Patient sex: F
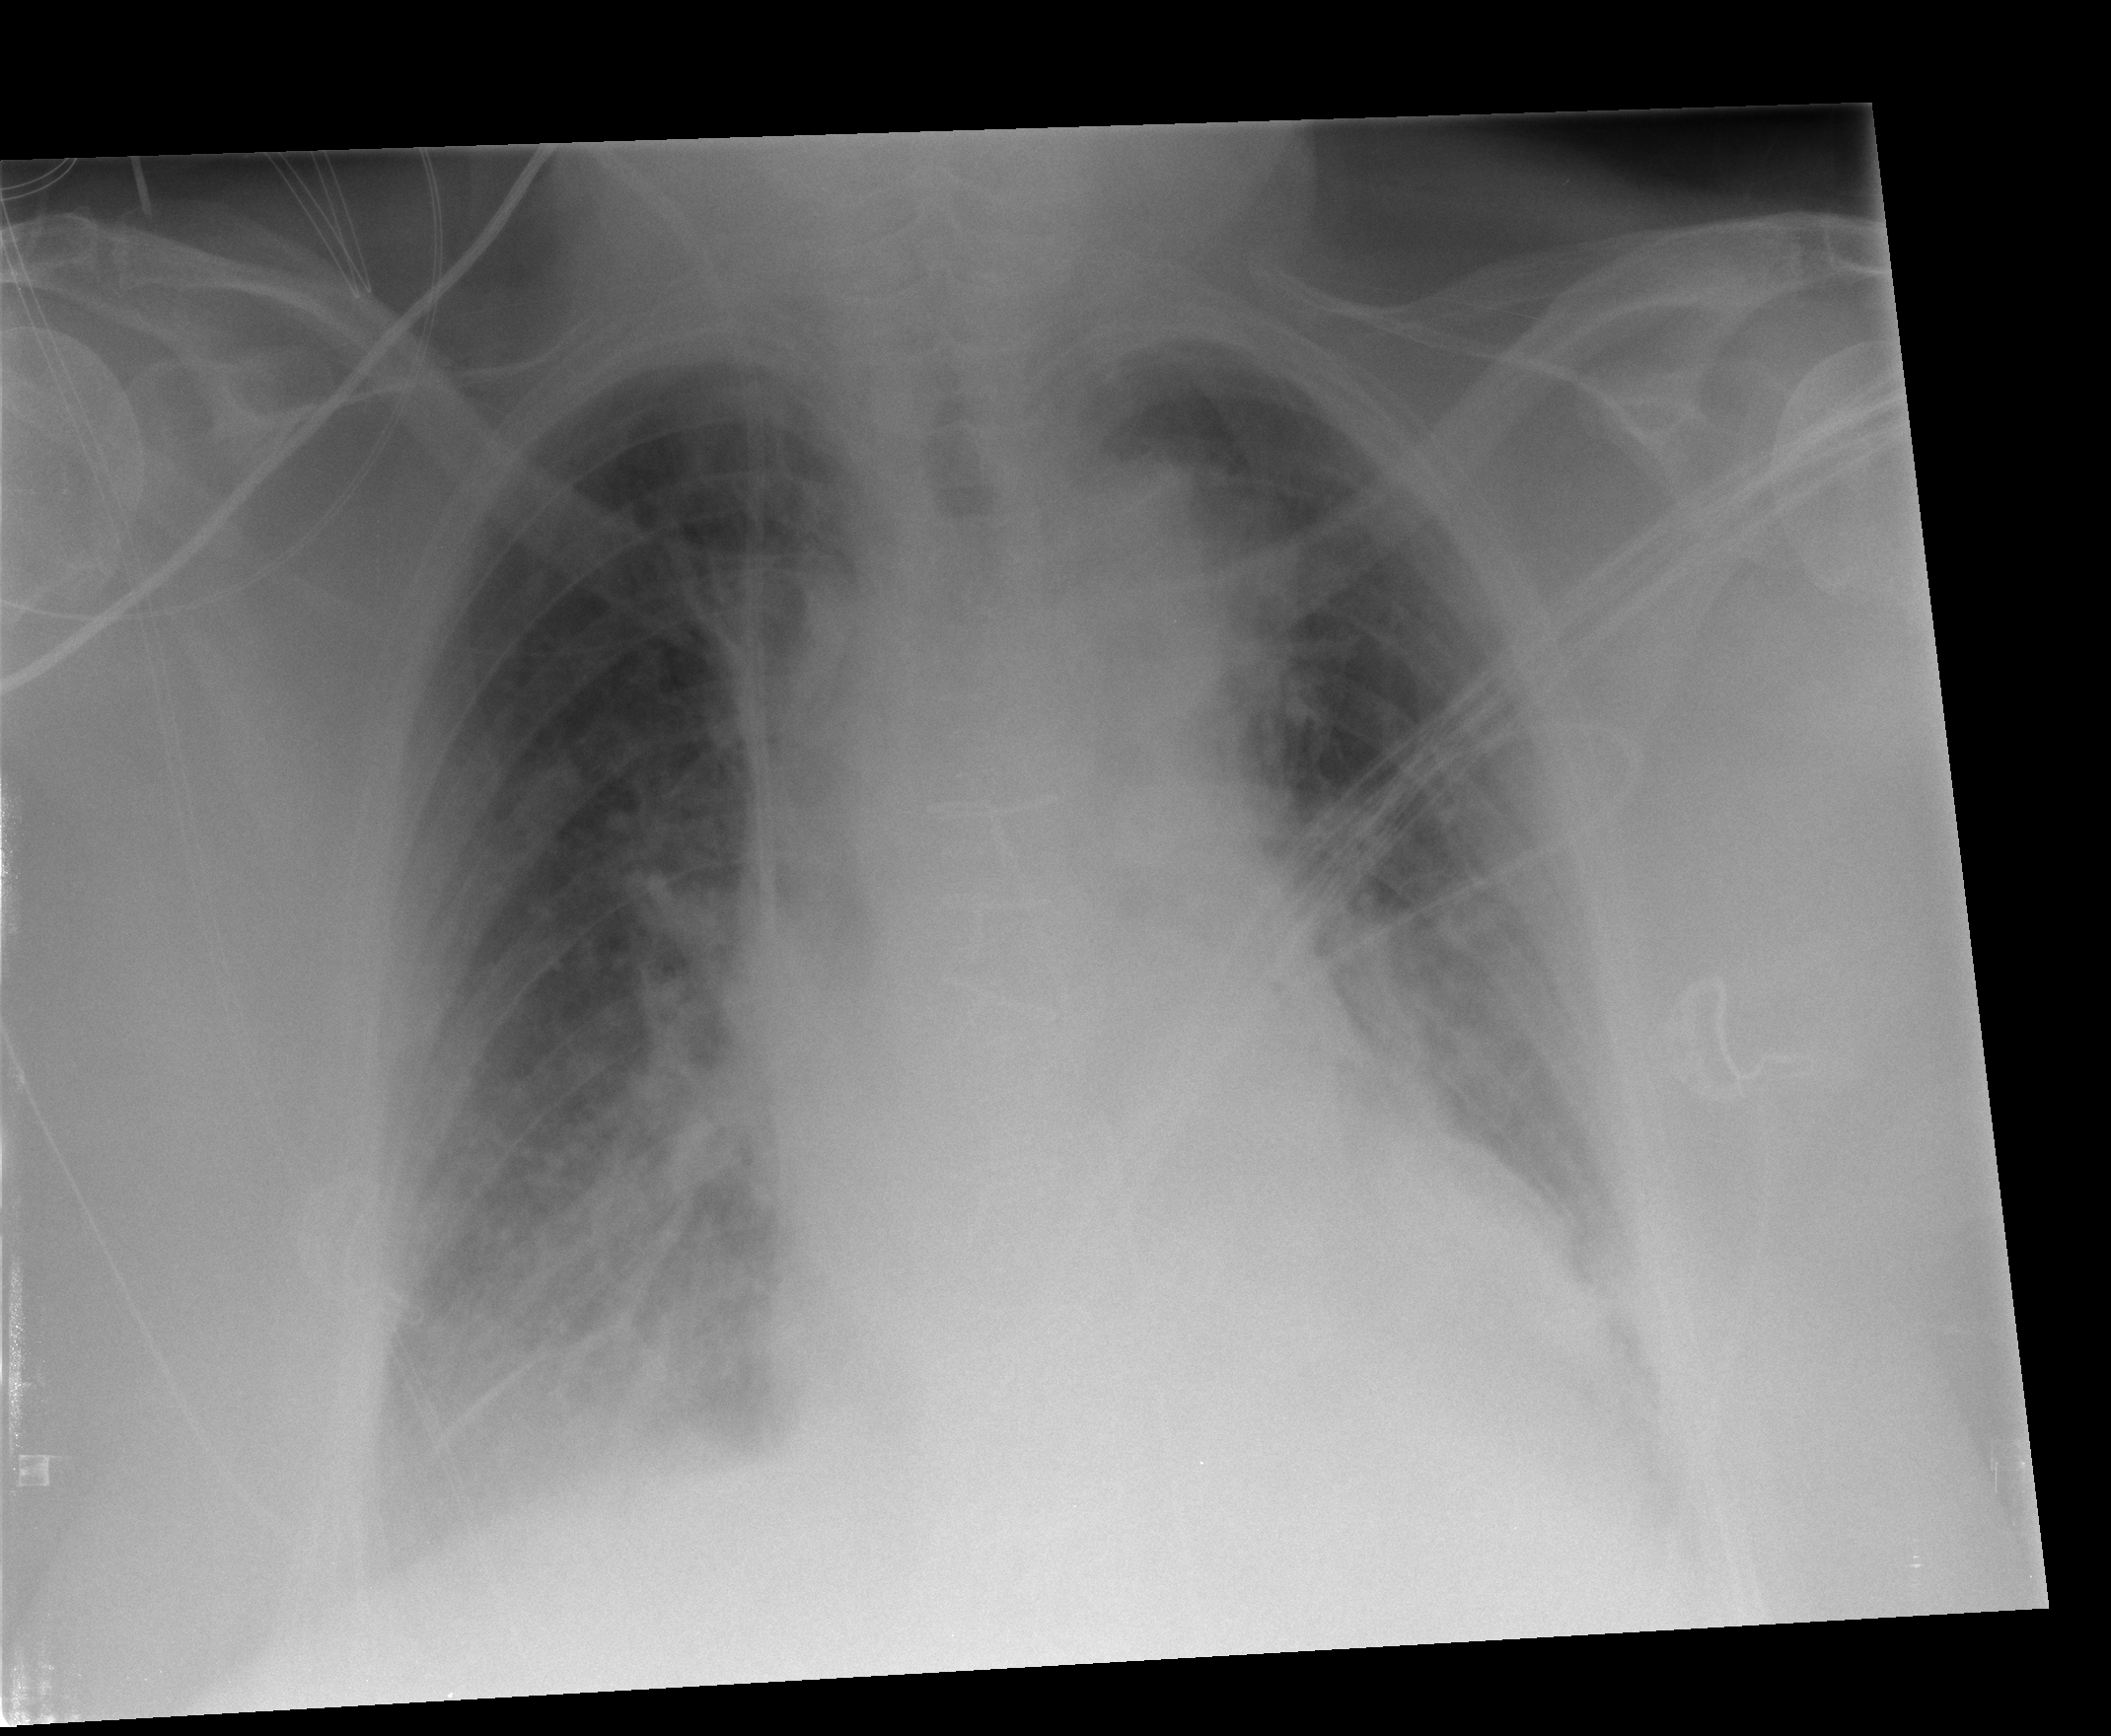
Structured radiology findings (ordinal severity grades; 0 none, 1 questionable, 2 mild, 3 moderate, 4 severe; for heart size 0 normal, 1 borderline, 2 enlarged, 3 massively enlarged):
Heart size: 1
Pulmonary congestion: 2
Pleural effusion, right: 2
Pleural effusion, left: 2
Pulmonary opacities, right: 0
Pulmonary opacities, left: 0
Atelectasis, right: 2
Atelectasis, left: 2